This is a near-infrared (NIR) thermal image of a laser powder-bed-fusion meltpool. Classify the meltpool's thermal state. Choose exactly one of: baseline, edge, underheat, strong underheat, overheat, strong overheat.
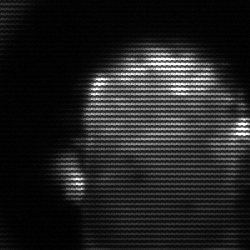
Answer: baseline